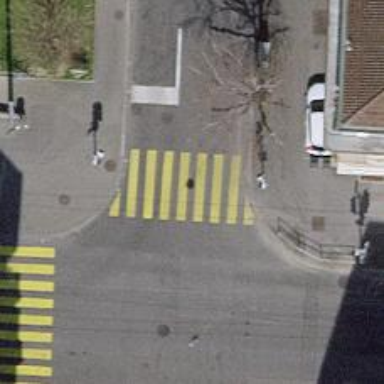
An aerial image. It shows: Crossing with traffic signals.